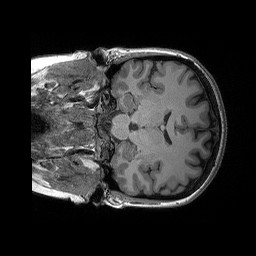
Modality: T1w
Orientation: coronal
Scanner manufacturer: siemens
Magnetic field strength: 3 T
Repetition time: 2.3 s
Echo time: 0.00298 s